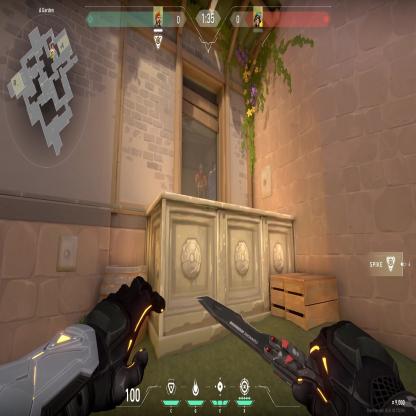
Label: enemy